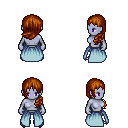
a pixel art fantasy rpg character, female body template, dark elf, purple skin, overskirt, teal pants, brunette left-swept hairstyle, metal boots, four views (front, back, left, right), 2x2 character sprite sheet, small pixel art, hard edges, no anti-aliasing